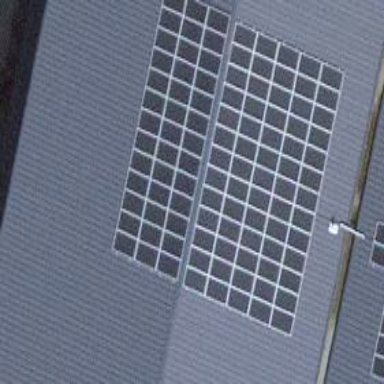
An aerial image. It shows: Solar power generator using photovoltaic panels.